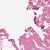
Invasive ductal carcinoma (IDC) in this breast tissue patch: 0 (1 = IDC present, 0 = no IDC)